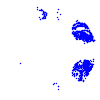
Particle: kaon